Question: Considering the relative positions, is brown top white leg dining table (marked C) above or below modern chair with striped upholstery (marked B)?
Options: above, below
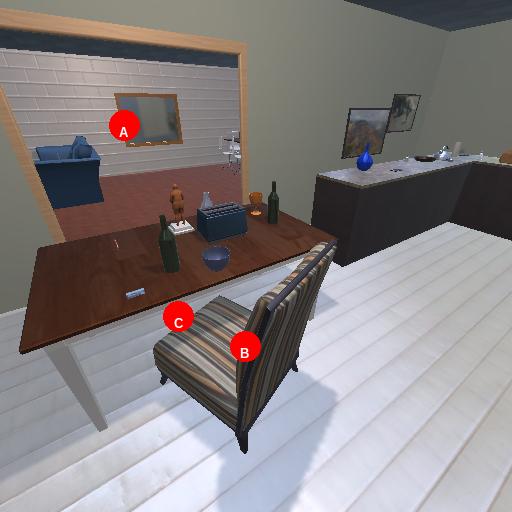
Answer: above